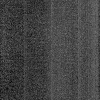
Atmospheric dust classification: dusty